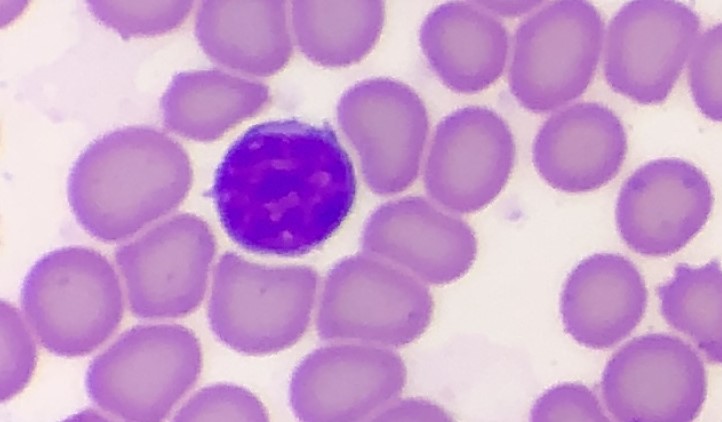
White blood cell type: Lymphocyte